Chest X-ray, PA view. Patient: 55 years old, sex M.
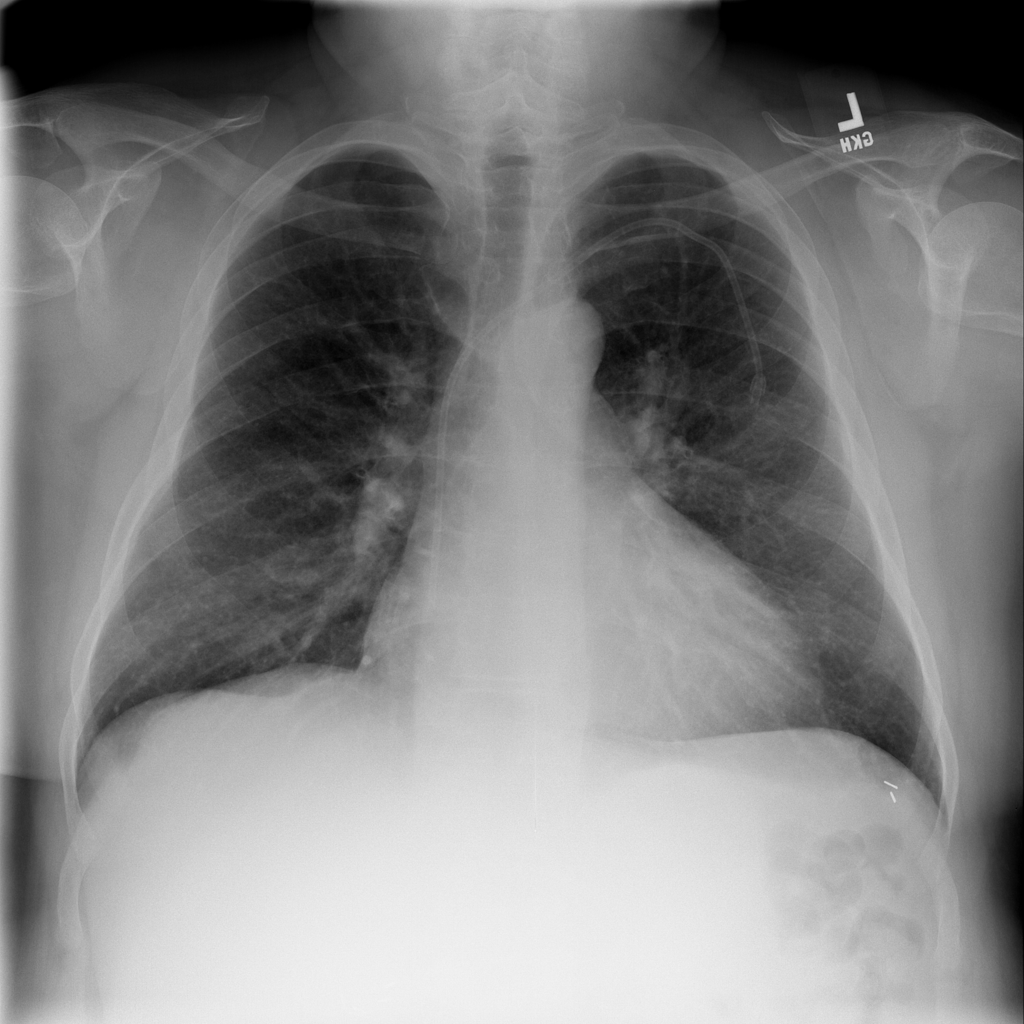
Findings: No Finding